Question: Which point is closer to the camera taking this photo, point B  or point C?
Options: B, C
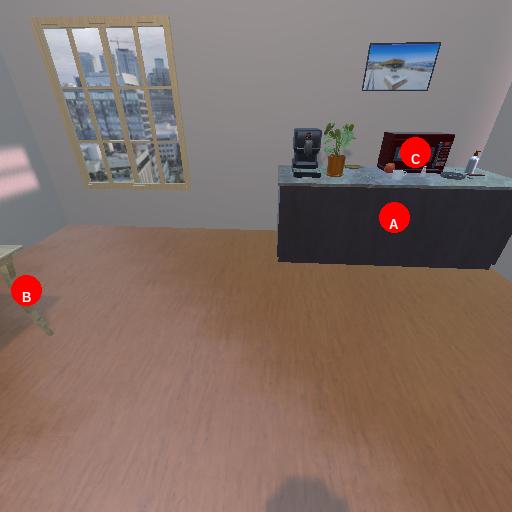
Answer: B